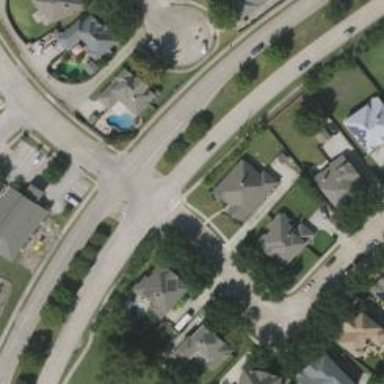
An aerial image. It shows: Secondary road with separate sidewalk.